Platform: macOS
Application: Arc Browser
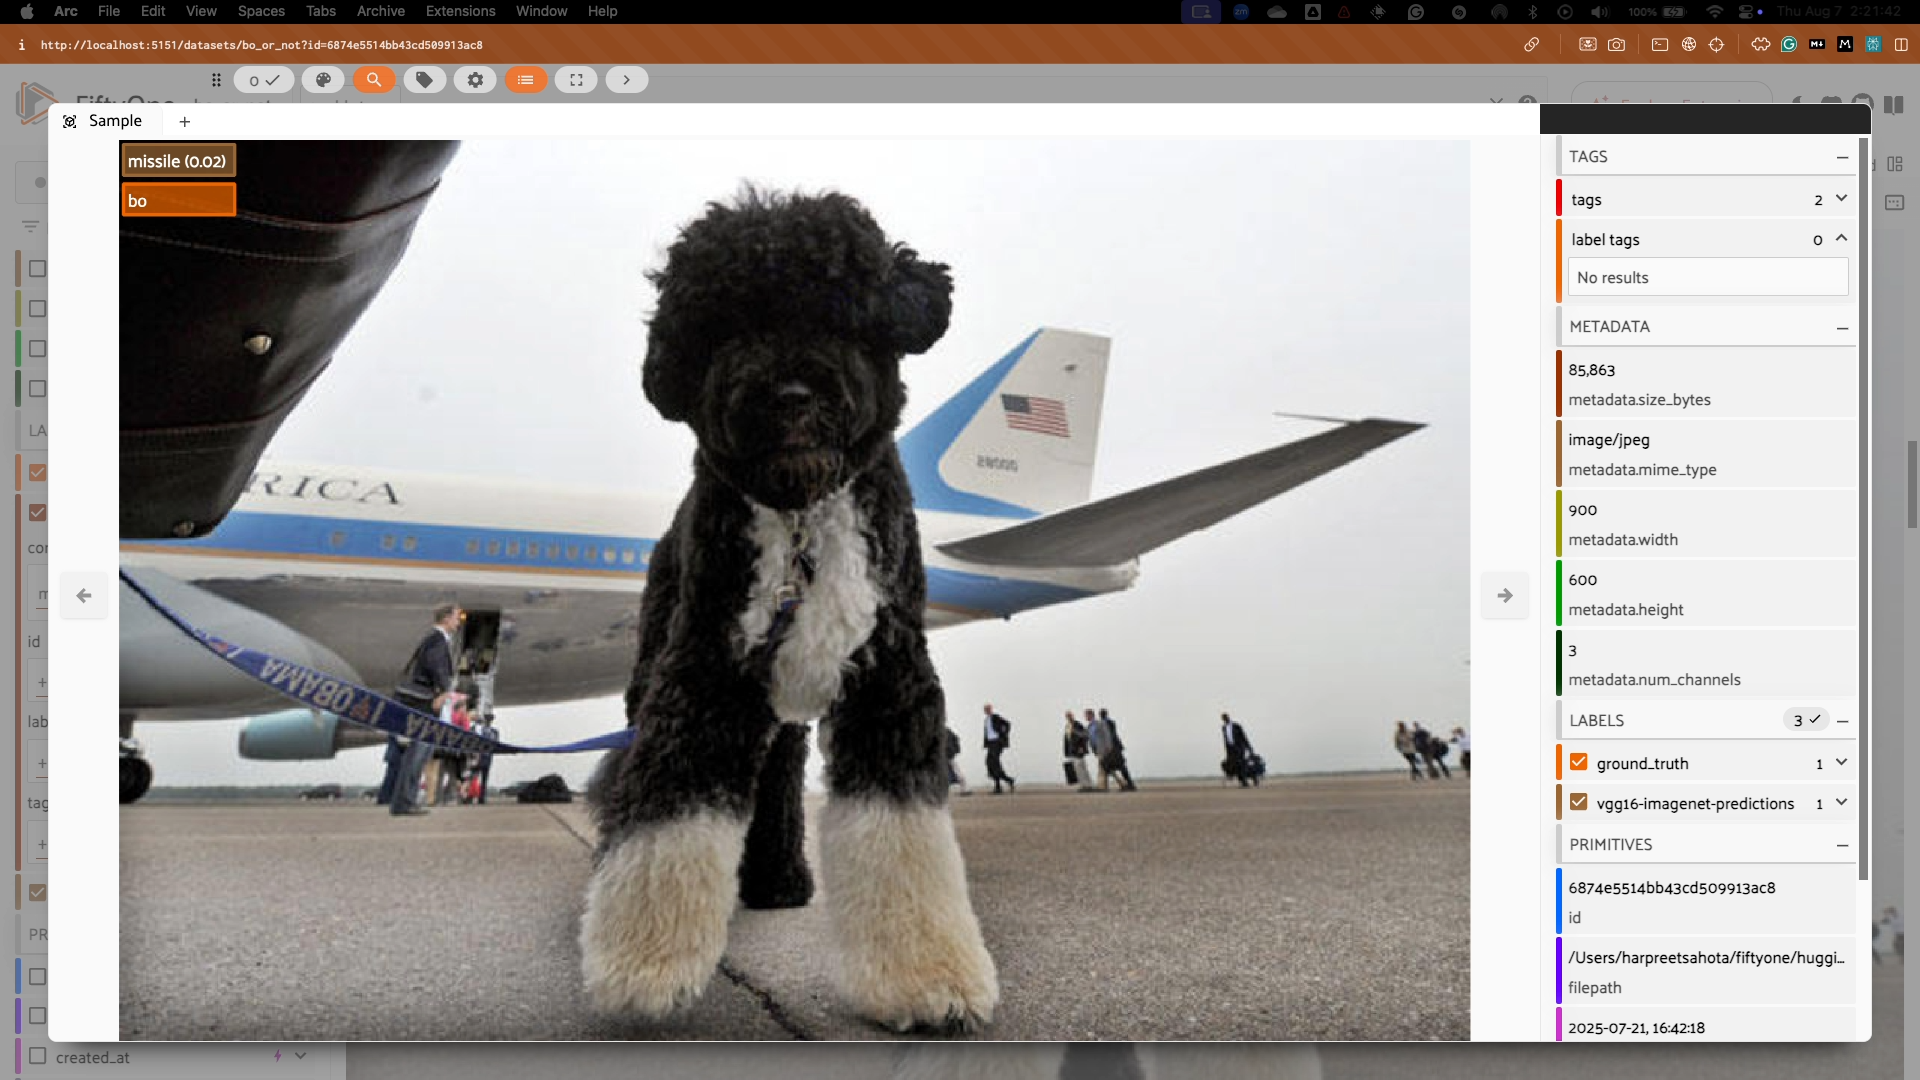
task_description: Locate the sidebar in the sample modal
action_type: hover
element_info: Menu Item
steps_since_start: 1